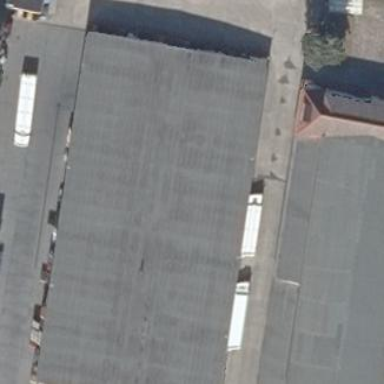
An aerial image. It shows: Commercial building.